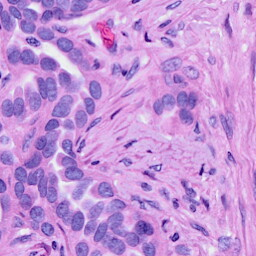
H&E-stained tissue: Ovarian